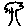
Label: tree